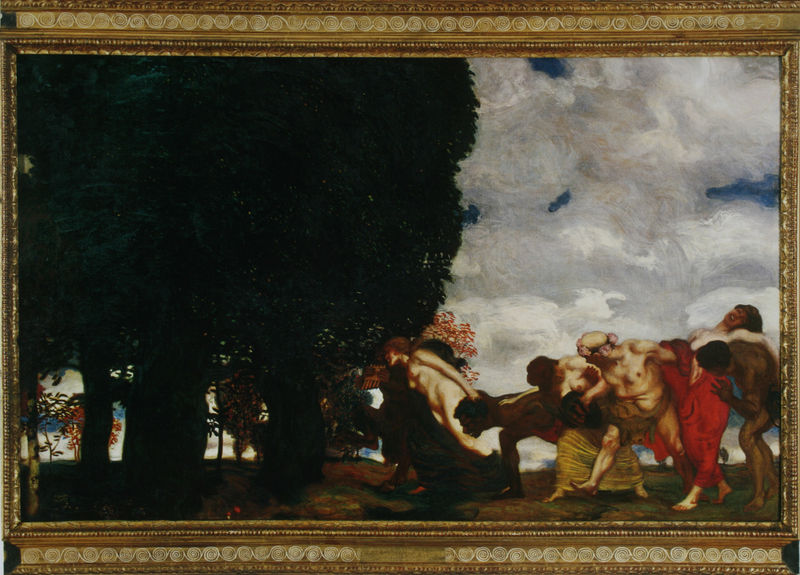
Titel: Bacchantenzug
Künstler: Franz von Stuck
Standort: Schweinfurt
Institution: Museum Georg Schäfer
Schlagwörter: akt, baum, blau, dunkel, gemälde, gruppe, himmel, kampf, körper, laub, lendenschurz, mann, nackt, schatten, weiß, wolken, akte, baumstämme, bäume, frauen, gelb, grün, landschaft, menschen, ocker, blumen, braun, brust, busen, frau, hell, kleider, licht, männer, schwarz, gras, rasen, rot, tuch, weg, wiese, wolke, malerei, symbolismus, tanz, alt, jung, mensch, rahmen, tod, tragen, erde, feld, horizont, stamm, wind, zweige, gehen, boden, gold, stoff, tücher, gewänder, krone, wald, bewölkt, hufe, brüste, farbig, bilderrahmen, laufen, schleppen, kette, zug, dunkelgrün, tag, herbst, ziehen, rand, figuren, querformat, schlacht, sturm, stämme, jugendstil, kraft, stuck, spiel, vier, neger, lichtung, nakt, barfuß, raub, flöte, baumgruppe, afrikaner, dunkelhäutig, silbern, leid, qual, verschlungen, böcklin, dickicht, lust, entführung, blumenkranz, gebückt, mohr, reigen, verhüllt, panflöte, flötenspieler, acht, mohren, kunstwerk, zerren, sabinerinnen, eingewickelt, umwickelt, affrikaner, rahmen gelb, zeihen, entfürung, verschleppung